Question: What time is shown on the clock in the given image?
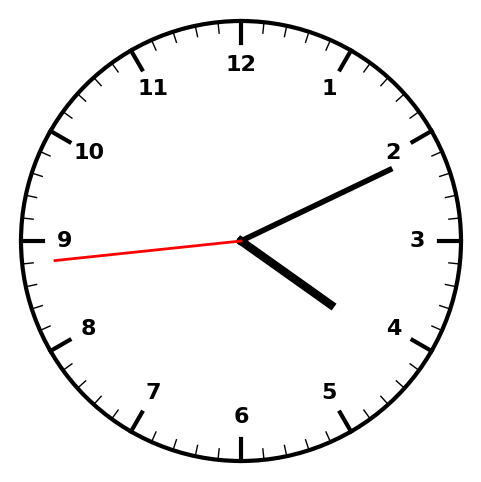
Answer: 04:10:44